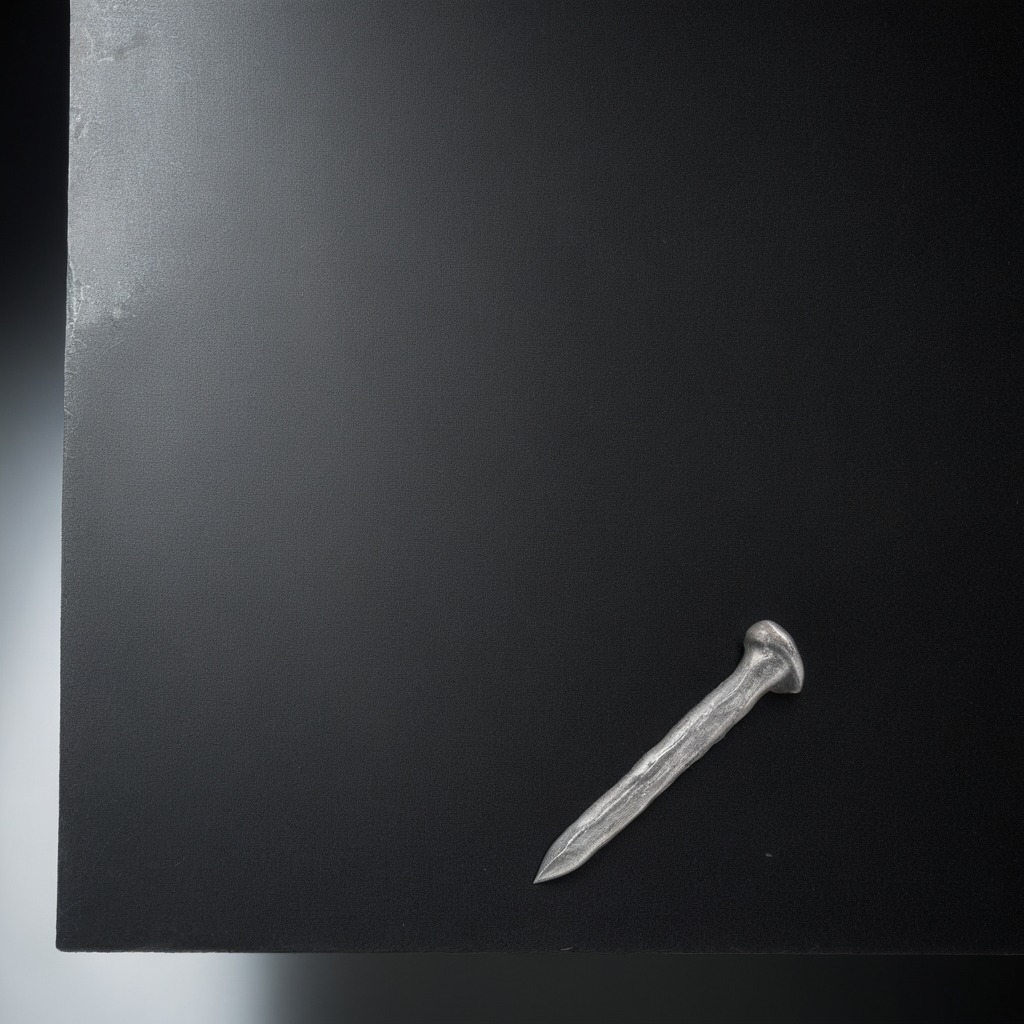
A nail is lying on the clean granite tabletop.